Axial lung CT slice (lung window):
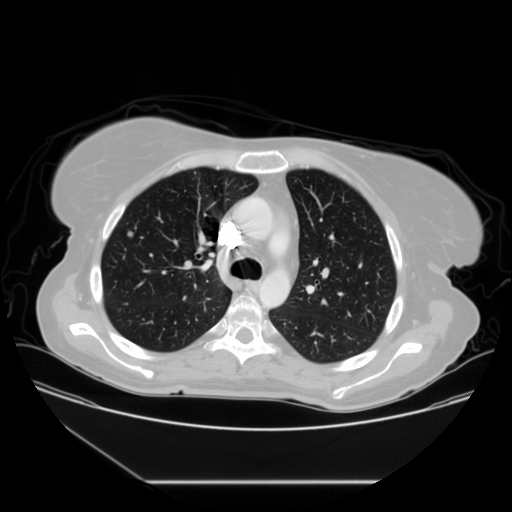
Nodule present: yes
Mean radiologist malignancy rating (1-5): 2.5